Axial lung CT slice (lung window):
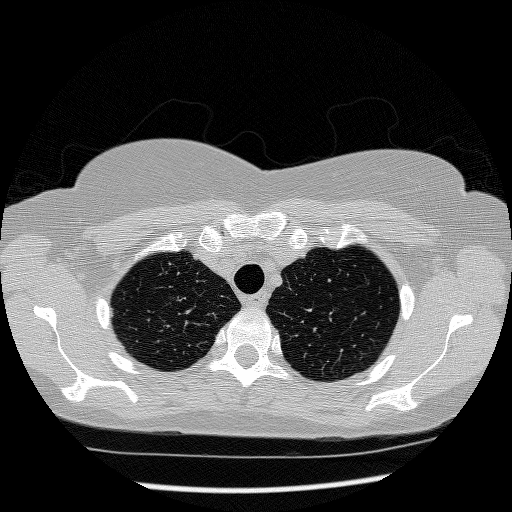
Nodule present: no